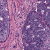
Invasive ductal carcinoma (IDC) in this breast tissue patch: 0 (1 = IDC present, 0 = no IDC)